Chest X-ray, AP view. Patient: 81 years old, sex M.
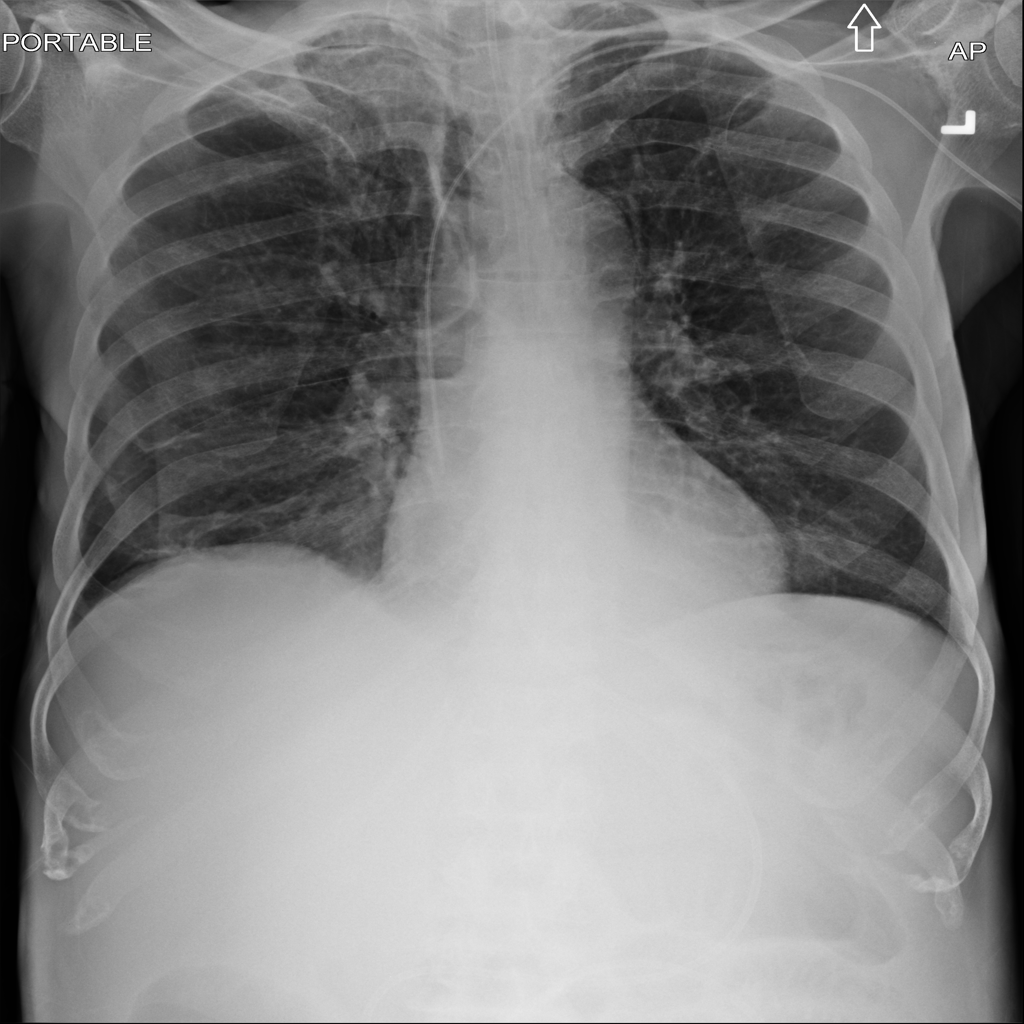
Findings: Infiltration